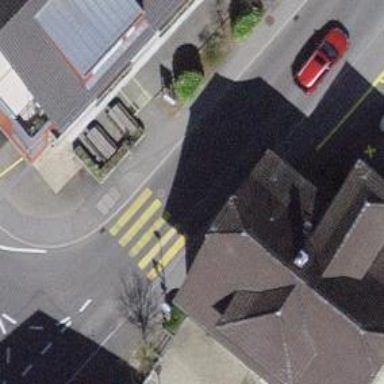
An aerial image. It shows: Uncontrolled zebra crossing with notable zebra markings.